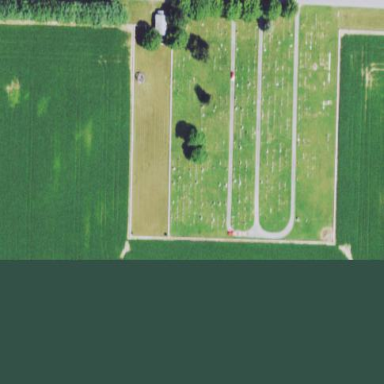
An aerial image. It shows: Graveyard.